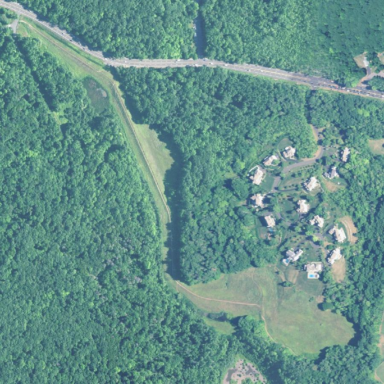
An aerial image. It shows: Flood control dyke in the Talcott Reservoir Nature Reserve.